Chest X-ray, AP view. Patient: 30 years old, sex M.
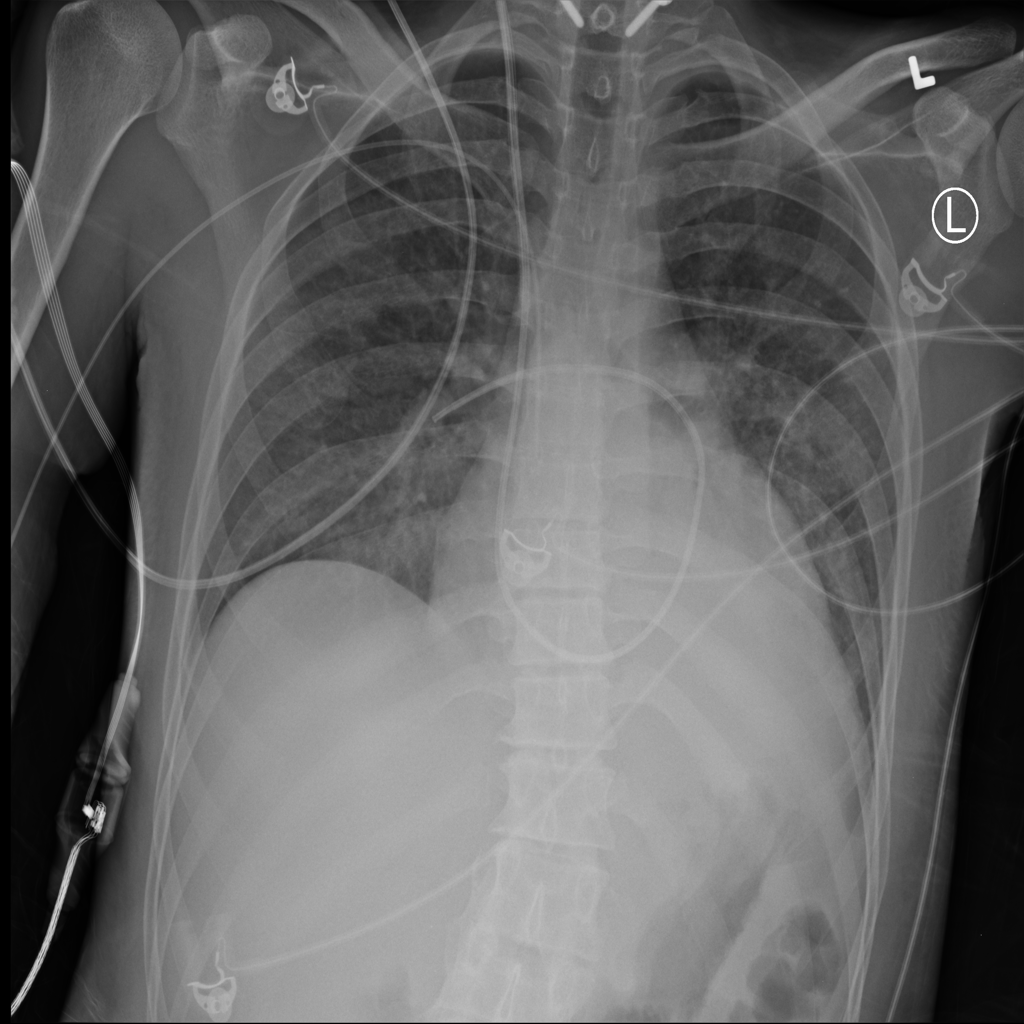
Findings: Consolidation